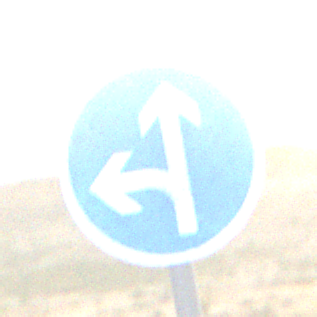
Verkehrszeichen: VorgeschriebeneFahrtrichtungGeradeausOderLinks
Umgebung: Outdoor, Nature
Tageszeit: SunriseSunset
Wetter: PartlyCloudy
Licht: Natural
Jahreszeit: NotSpecified
Kontrast: HighContrast